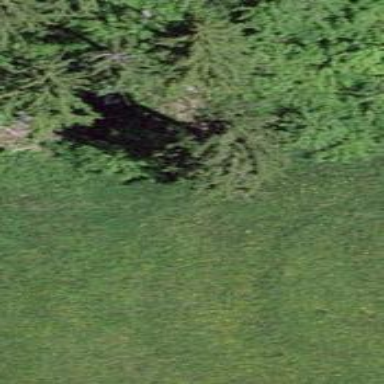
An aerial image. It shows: Evergreen needle-leaved tree typically found in agricultural areas.